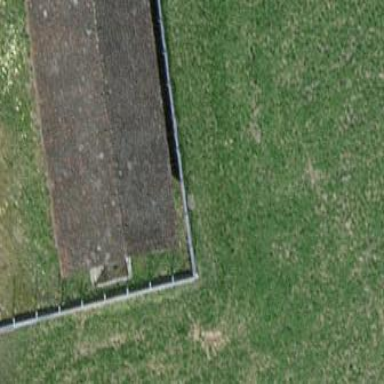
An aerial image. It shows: Fence.